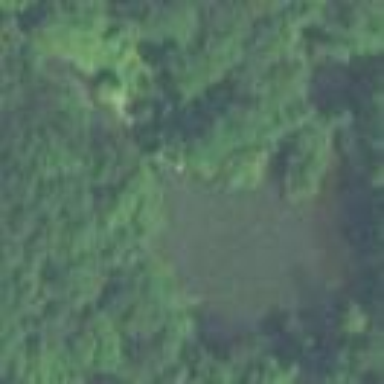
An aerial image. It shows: Serene pond surrounded by nature.